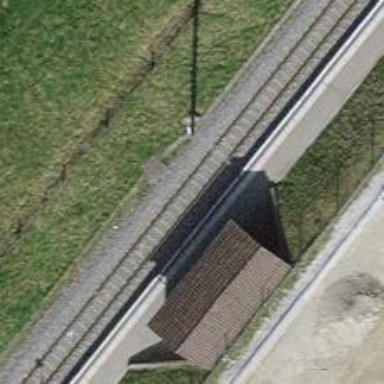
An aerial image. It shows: Light rail stop position on the railway.